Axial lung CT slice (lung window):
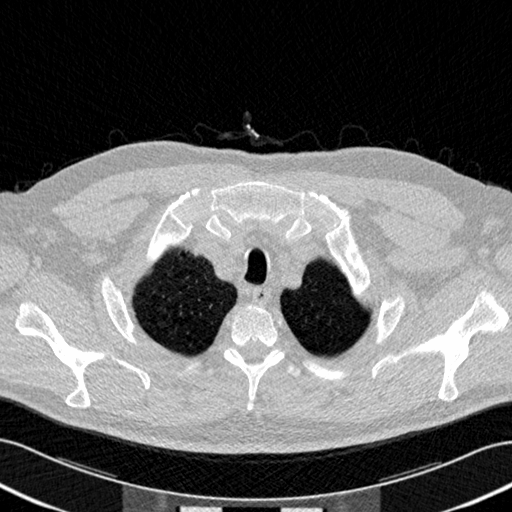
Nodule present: no